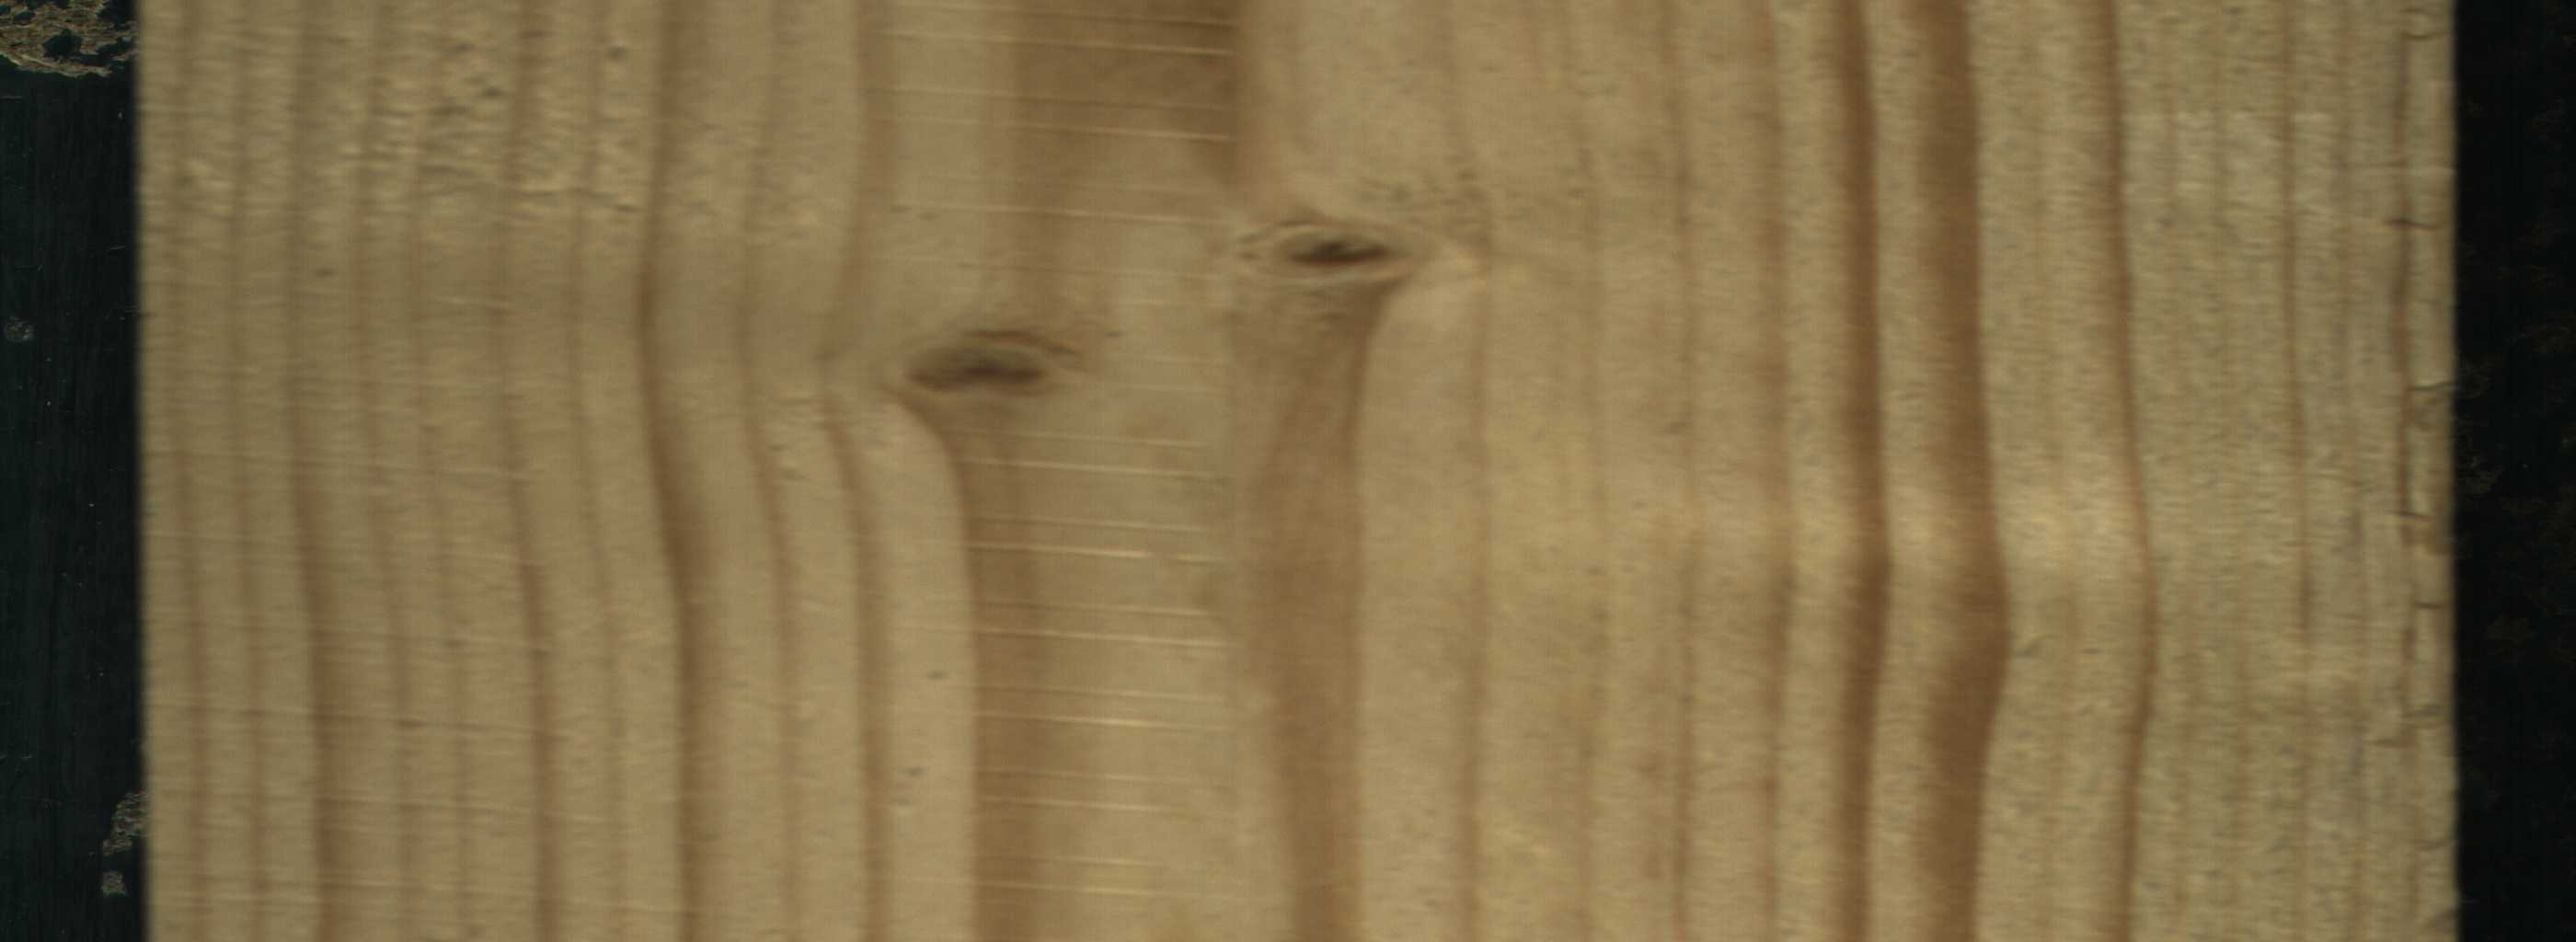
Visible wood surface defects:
Live_Knot
Live_Knot